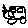
Label: car